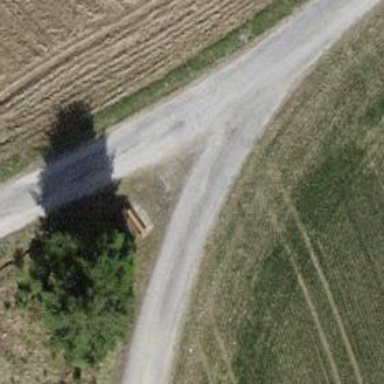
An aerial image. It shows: Well-maintained track road with grade 1 tracktype.